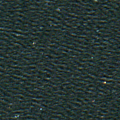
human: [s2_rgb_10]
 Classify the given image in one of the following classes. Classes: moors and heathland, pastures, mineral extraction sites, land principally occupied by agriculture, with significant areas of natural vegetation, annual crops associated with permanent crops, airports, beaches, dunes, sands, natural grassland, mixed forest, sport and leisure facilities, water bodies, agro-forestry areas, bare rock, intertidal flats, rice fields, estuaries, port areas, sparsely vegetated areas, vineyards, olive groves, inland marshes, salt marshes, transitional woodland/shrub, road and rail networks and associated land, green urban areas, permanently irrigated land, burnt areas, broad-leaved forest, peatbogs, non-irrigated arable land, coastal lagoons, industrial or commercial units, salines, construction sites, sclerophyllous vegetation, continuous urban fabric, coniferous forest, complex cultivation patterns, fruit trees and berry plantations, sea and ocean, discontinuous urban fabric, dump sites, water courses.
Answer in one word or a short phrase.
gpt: sea and ocean